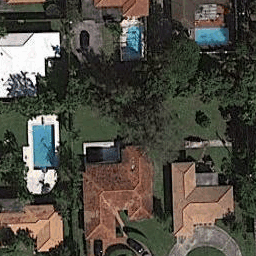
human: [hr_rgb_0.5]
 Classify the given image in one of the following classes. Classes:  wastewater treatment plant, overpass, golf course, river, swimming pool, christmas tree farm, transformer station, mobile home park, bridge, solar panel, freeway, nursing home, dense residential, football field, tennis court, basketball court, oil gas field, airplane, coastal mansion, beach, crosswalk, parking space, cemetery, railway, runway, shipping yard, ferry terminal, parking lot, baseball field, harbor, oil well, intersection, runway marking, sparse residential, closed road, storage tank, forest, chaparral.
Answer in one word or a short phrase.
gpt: coastal mansion